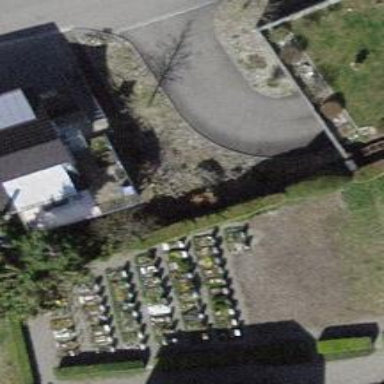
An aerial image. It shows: Graveyard.